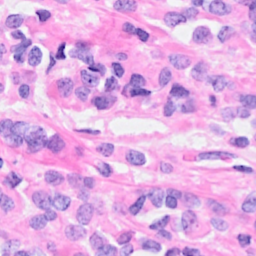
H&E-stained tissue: Breast